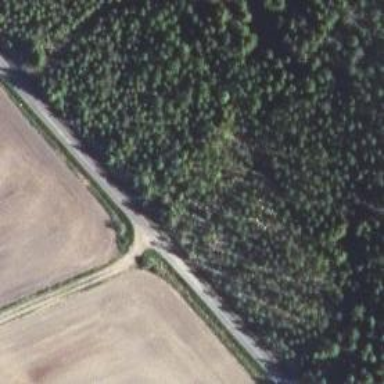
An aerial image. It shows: Unclassified road.